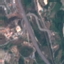
Label: Highway